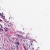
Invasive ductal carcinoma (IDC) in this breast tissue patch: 0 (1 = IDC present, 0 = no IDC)